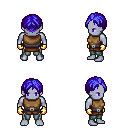
a pixel art fantasy rpg character, male body template, dark elf, purple skin, leather chest armor, teal pants, blue parted hairstyle, gold gloves, four views (front, back, left, right), 2x2 character sprite sheet, small pixel art, hard edges, no anti-aliasing